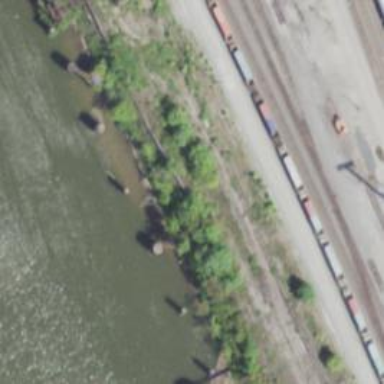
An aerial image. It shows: Railway siding with rails.